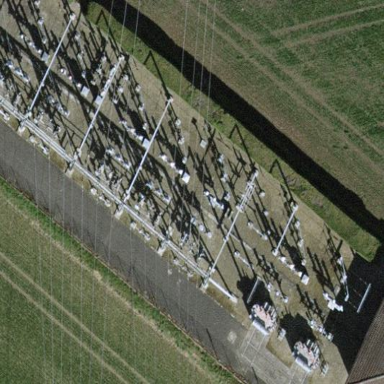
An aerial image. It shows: Power substation.